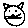
Label: cat